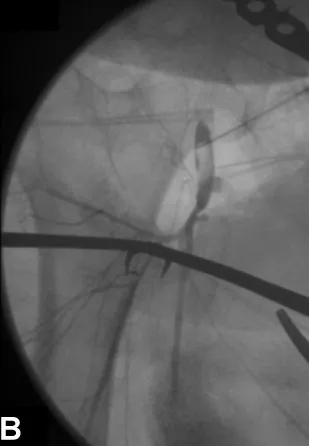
Angiogram post-thrombectomy which demonstrates restored flow through the right superficial femoral artery (B).
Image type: radiology (x_ray)